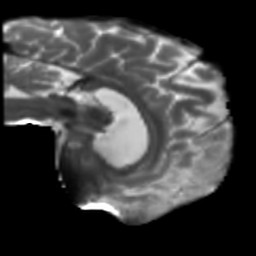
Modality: T2w
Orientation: sagittal
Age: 56
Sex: male
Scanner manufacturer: siemens
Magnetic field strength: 3 T
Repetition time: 5.25 s
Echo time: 0.08 s